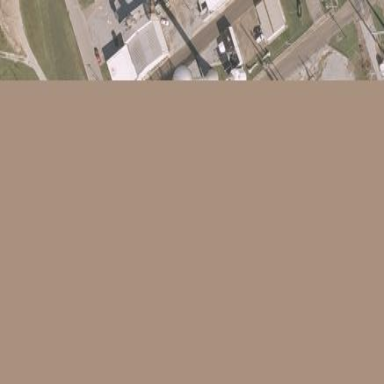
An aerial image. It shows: Industrial area with fence. It contains power plant.